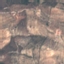
Land use / land cover class: PermanentCrop